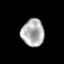
Tissue: skin
Cell type: Epithelial cells
Senescence score: 0.2877
Nuclear area (px): 601
Mean DAPI intensity: 177.927